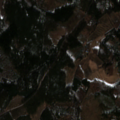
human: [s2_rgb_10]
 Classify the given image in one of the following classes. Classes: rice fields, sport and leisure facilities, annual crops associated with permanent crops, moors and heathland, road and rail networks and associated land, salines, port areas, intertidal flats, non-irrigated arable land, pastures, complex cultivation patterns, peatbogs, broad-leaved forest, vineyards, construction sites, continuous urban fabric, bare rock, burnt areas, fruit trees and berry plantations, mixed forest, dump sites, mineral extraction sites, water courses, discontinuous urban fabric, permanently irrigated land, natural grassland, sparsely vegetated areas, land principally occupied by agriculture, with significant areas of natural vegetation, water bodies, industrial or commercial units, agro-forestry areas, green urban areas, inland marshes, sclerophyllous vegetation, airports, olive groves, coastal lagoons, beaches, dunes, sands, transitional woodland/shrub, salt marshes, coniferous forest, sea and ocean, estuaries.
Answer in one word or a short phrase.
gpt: land principally occupied by agriculture, with significant areas of natural vegetation, broad-leaved forest, coniferous forest, mixed forest